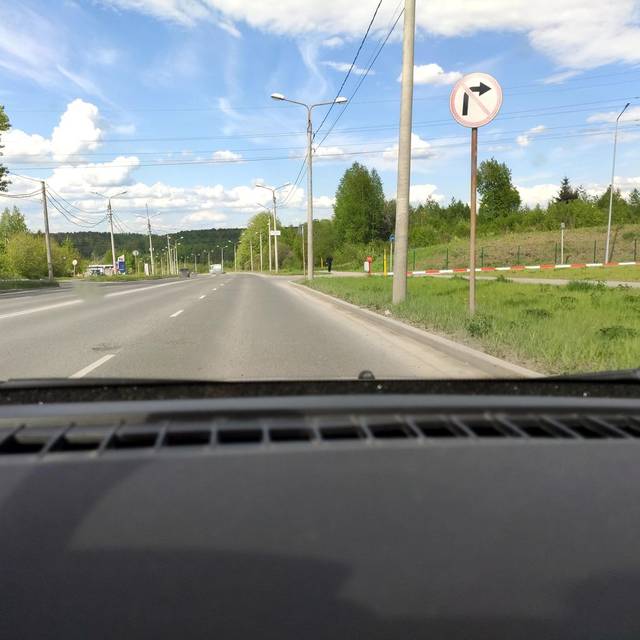
Region: Russia
Coordinates: 58.065, 56.364